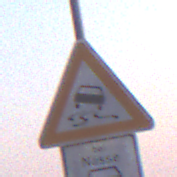
Verkehrszeichen: SchleuderOderRutschgefahr
Zusatzzeichen unten: BeiNaesse
Umgebung: Outdoor, Urban
Tageszeit: SunriseSunset
Wetter: Clear
Licht: Natural
Jahreszeit: NotSpecified
Kontrast: MediumContrast